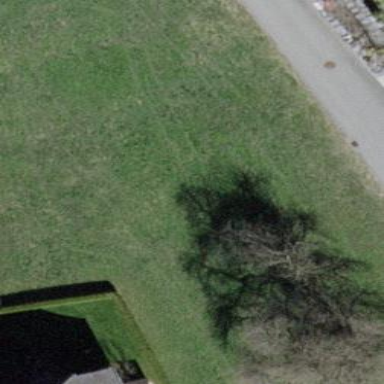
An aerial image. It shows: Open area covered with grass.